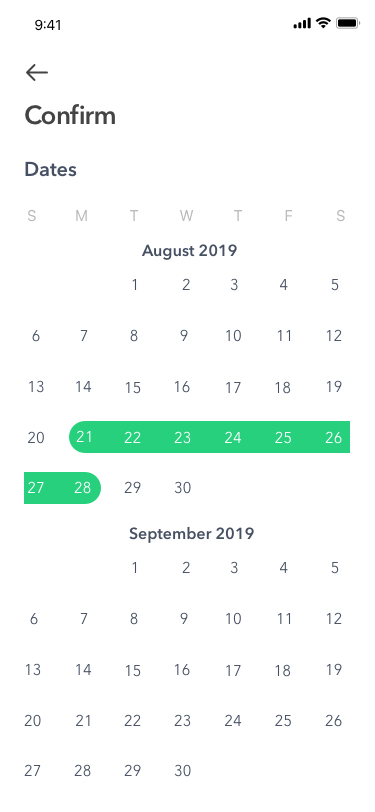
Text in this UI design:
1
2
3
4
5
6
7
8
9
10
11
12
13
14
15
16
17
18
19
20
21
22
23
24
25
26
27
28
29
30
September 2019
1
2
3
4
5
6
7
8
9
10
11
12
13
14
15
16
17
18
19
20
21
22
23
24
25
26
27
28
29
30
August 2019
S
M
T
W
T
F
S
Dates